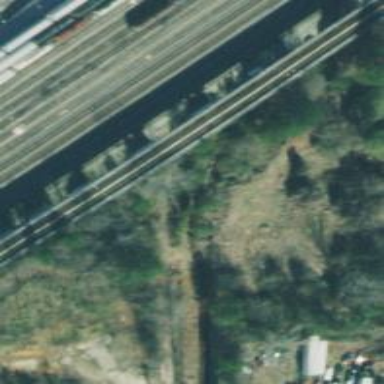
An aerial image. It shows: Disused railway spur.